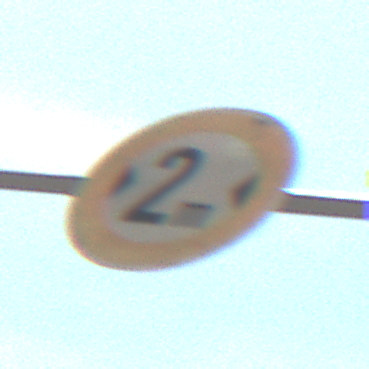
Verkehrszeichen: TatsaechlicheBreite2
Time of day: Midday
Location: Outdoor (Suburban)
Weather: PartlyCloudy
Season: NotSpecified
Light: Natural